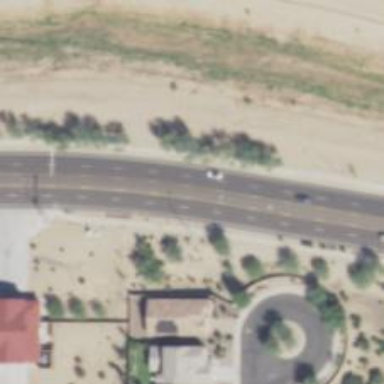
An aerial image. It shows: Secondary road with asphalt surface.